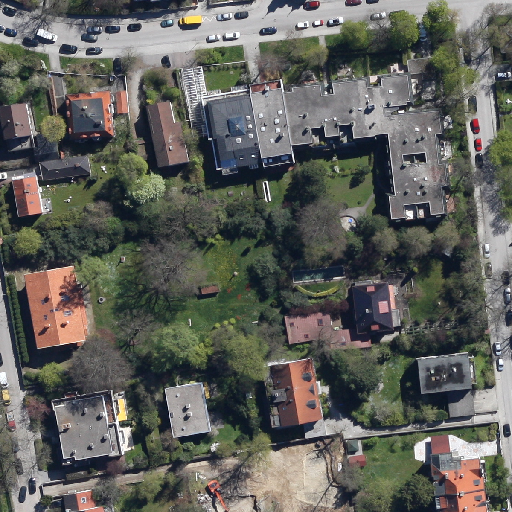
Referring expression: vehicle driving on the road